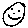
Label: smiley face